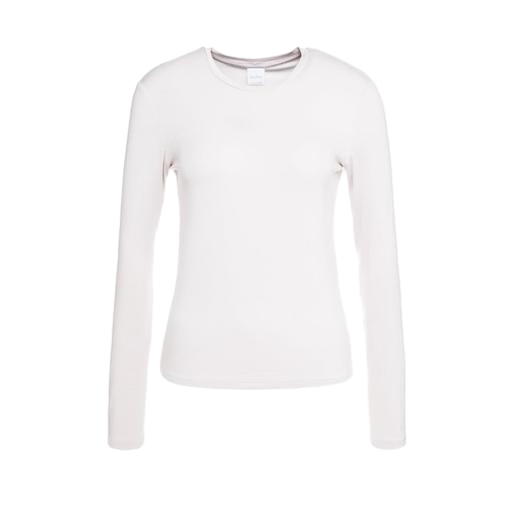
white women's long-sleeve top, long-sleeve top, white pima long sleeve crew tee, white background